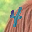
Label: 4